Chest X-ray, AP view. Patient: 54 years old, sex F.
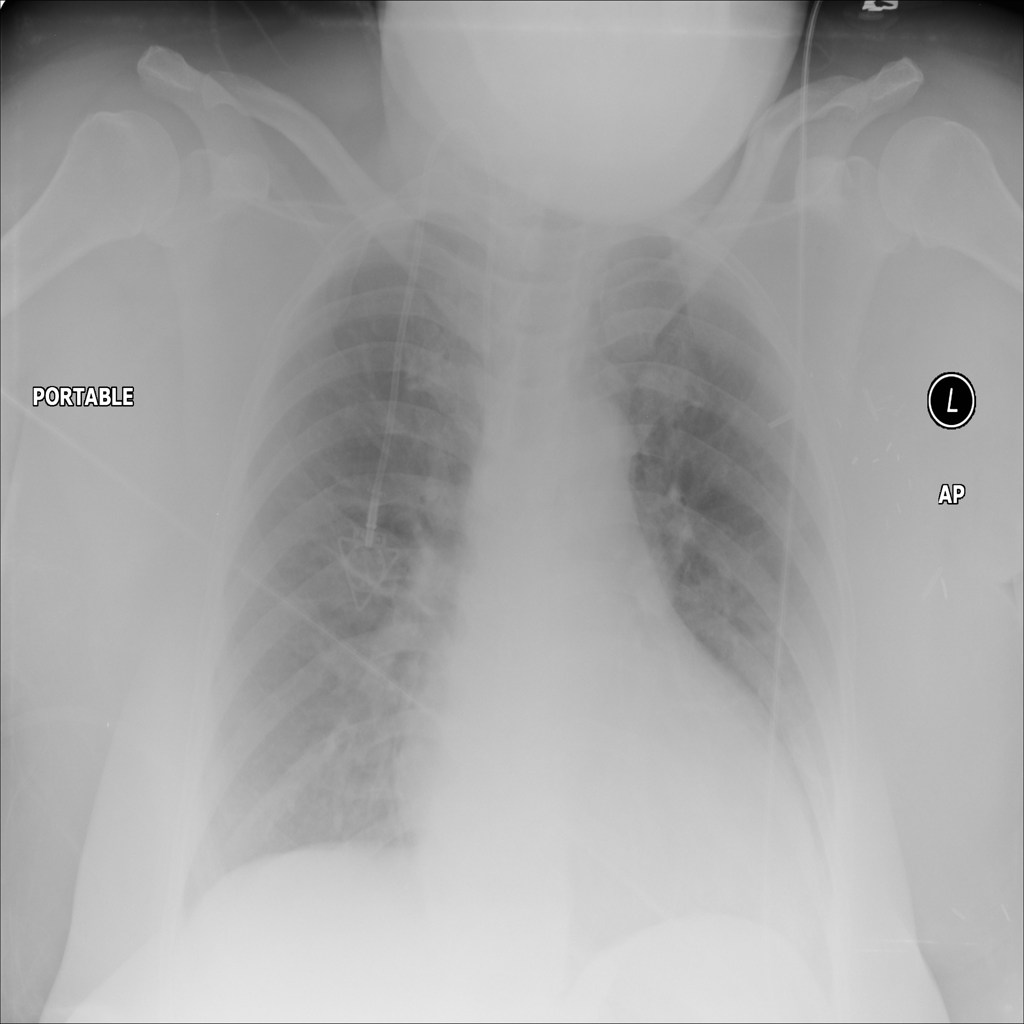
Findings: Cardiomegaly